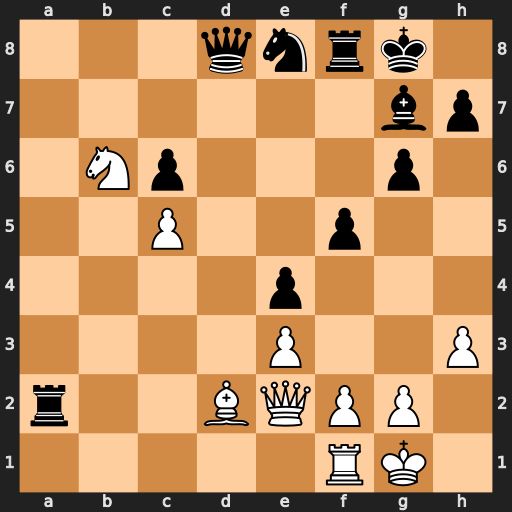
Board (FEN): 3qnrk1/6bp/1Np3p1/2P2p2/4p3/4P2P/r2BQPP1/5RK1
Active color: w
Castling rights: -
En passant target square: -
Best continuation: Qc4+ Kh8 Qxa2